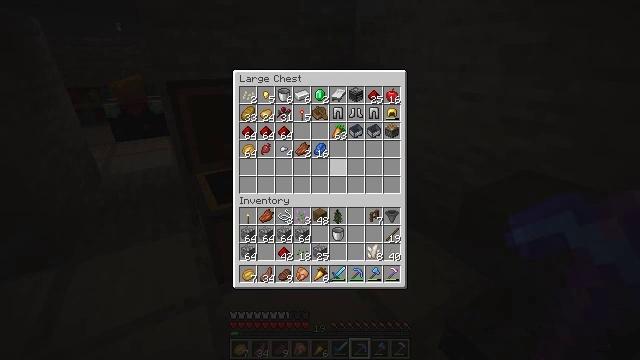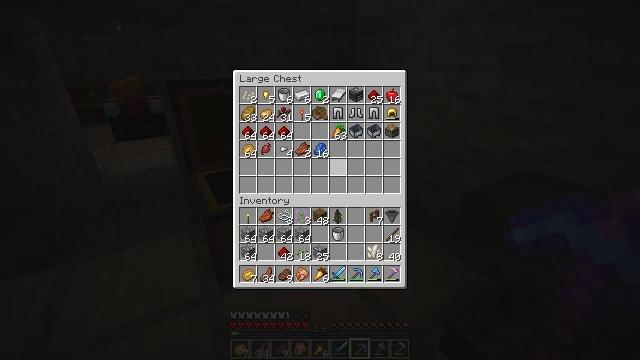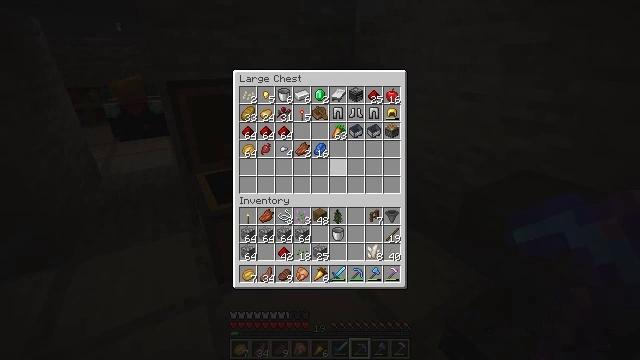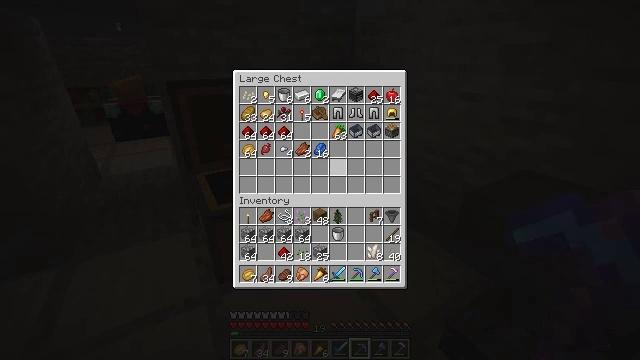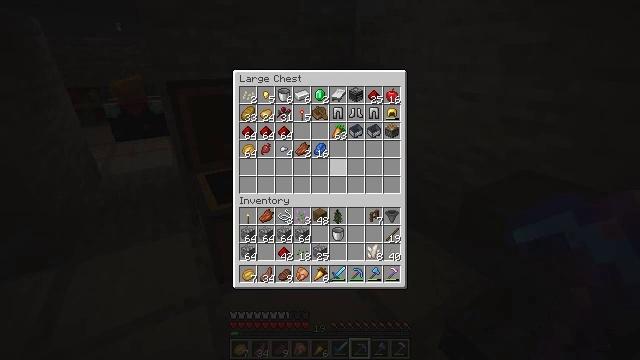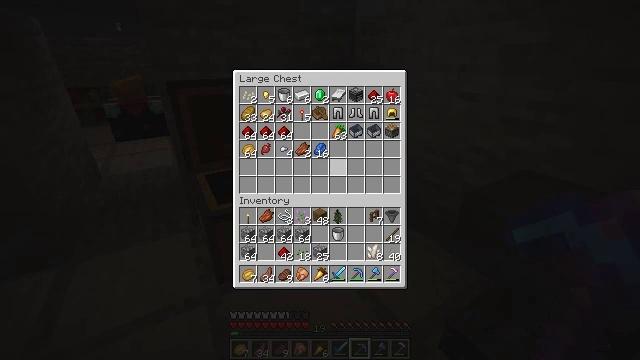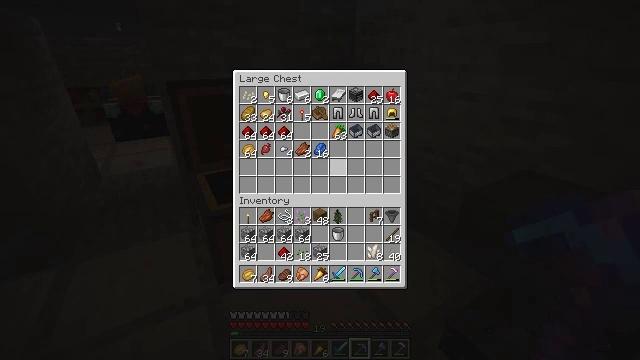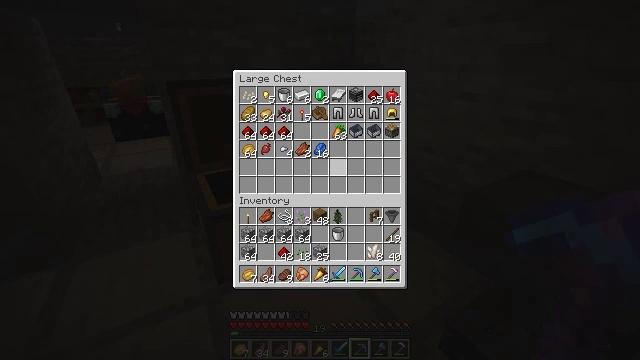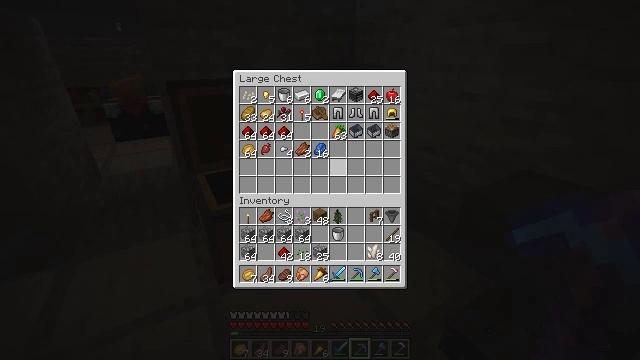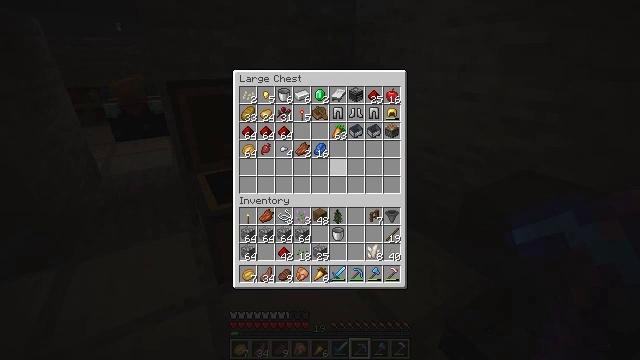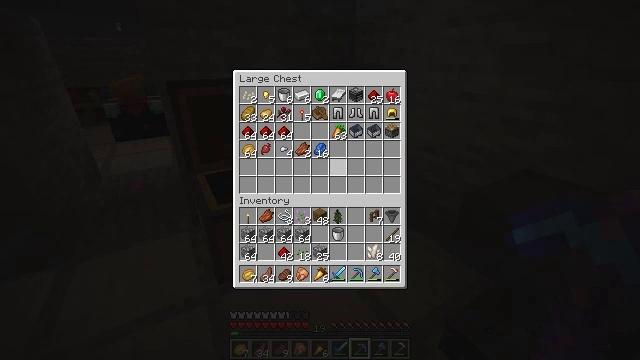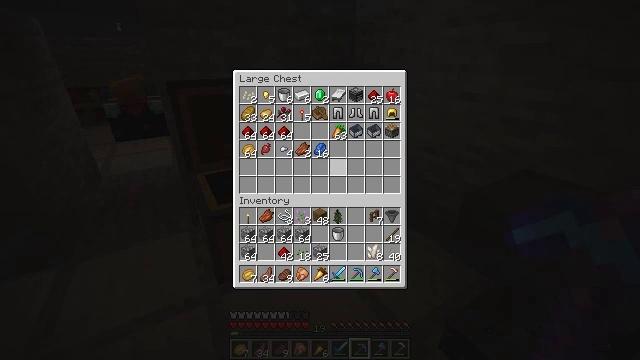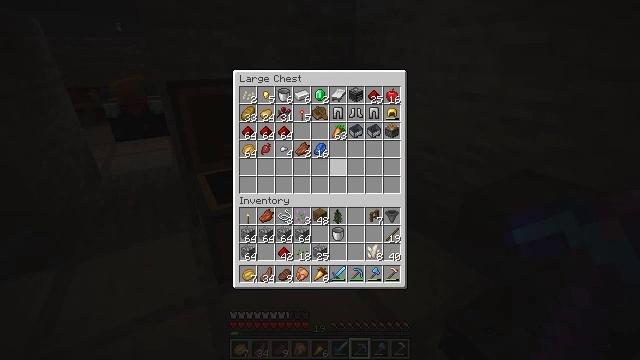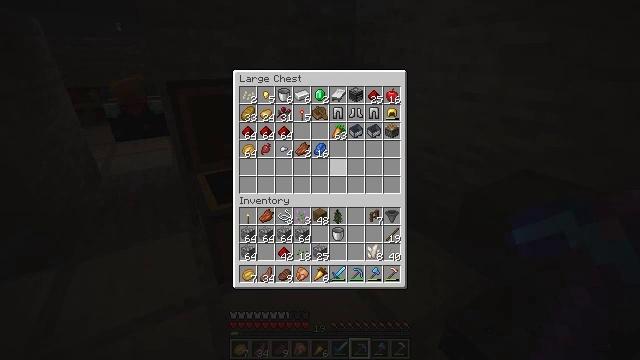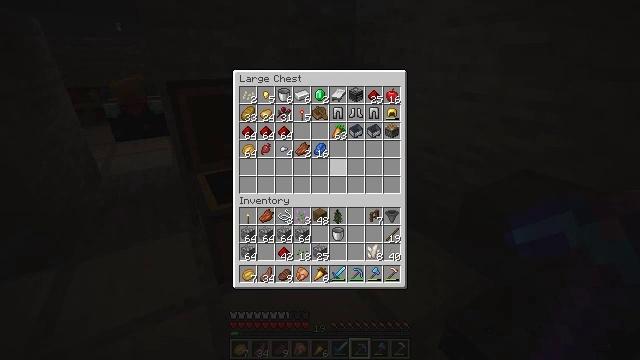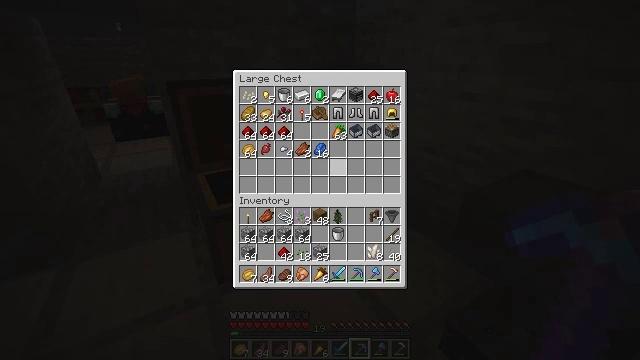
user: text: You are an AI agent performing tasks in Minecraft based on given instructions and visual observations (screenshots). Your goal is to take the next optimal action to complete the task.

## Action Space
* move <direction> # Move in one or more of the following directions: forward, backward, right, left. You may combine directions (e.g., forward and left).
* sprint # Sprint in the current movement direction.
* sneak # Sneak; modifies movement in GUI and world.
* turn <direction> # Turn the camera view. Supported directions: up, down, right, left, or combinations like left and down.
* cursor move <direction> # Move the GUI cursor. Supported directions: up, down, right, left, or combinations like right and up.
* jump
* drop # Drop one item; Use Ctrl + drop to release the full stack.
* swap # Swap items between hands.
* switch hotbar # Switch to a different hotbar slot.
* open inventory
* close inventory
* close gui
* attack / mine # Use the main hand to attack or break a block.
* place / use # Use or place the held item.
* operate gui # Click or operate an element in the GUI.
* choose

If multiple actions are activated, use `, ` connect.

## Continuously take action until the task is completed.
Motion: motion action
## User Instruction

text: Break the mature wheat plants.
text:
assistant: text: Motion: no_op
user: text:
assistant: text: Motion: no_op
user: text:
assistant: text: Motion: no_op
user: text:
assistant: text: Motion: no_op
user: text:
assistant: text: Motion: no_op
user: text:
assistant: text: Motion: no_op
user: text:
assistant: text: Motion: no_op
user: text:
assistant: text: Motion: no_op
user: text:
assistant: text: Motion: no_op
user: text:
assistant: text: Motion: no_op
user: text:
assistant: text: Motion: no_op
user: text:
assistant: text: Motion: no_op
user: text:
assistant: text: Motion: no_op
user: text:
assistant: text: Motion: no_op
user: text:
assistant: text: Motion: no_op
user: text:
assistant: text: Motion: no_op
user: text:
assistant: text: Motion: no_op
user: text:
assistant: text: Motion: no_op
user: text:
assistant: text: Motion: no_op
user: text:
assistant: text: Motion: no_op
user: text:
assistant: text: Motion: no_op
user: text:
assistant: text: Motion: no_op
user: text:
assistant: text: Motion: no_op
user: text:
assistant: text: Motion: no_op
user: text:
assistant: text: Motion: no_op
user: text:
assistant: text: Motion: no_op
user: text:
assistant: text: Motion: no_op
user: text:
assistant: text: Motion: no_op
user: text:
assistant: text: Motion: no_op
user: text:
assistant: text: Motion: no_op